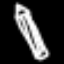
Label: pencil